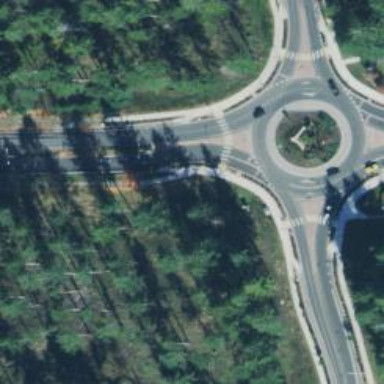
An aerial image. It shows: Tertiary road that leads to roundabout.